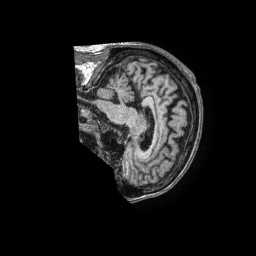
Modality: T1w
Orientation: sagittal
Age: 60
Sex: male
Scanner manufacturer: philips
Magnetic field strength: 1.5 T
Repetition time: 0.007015 s
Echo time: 0.003177 s